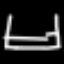
Label: bed